Question: I am currently developing a windows 8 application using XAML and C#. I developed the grouped items page that generates data groups dynamically. I have a list of social media icons that I need to put next to each group title but aligned on the left as shown in the screen shot!
When I add the list in the XAML Code, it is getting generated at the beginning of the first group! How can I have it for each group? any ideas? if anyone can provide me with the code that would be very helpful.

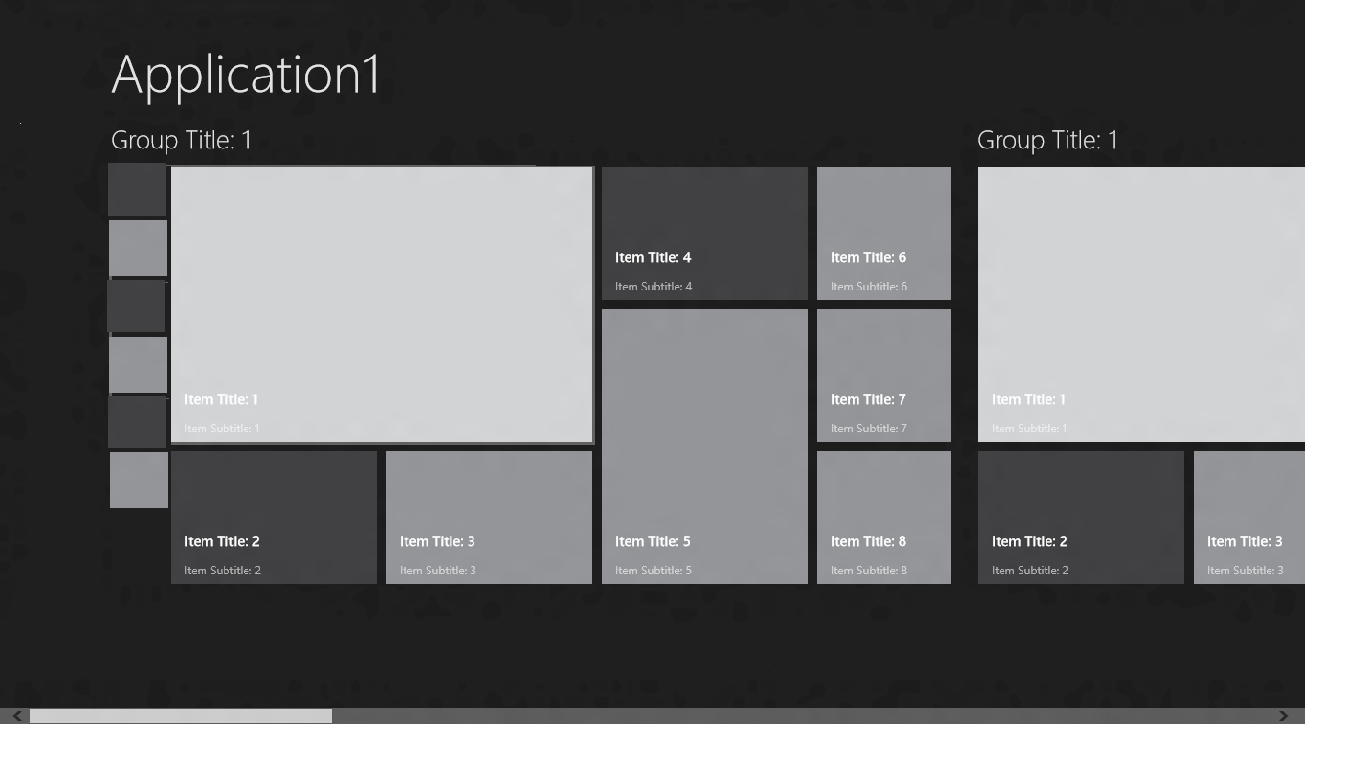
Answer: Define GroupItemStyle in page resources section as follows:
'''
<Style x:Key="GroupItemStyle1" TargetType="GroupItem">
<Setter Property="IsTabStop" Value="False"/>
<Setter Property="Template">
<Setter.Value>
<ControlTemplate TargetType="GroupItem">
<Border BorderBrush="{TemplateBinding BorderBrush}" BorderThickness="{TemplateBinding BorderThickness}" Background="{TemplateBinding Background}">
<Grid>
<Grid.ColumnDefinitions>
<ColumnDefinition Width="431*"/>
<ColumnDefinition Width="429*"/>
</Grid.ColumnDefinitions>
<Grid.RowDefinitions>
<RowDefinition Height="Auto"/>
<RowDefinition Height="*"/>
</Grid.RowDefinitions>
<ContentControl x:Name="HeaderContent" ContentTemplate="{TemplateBinding ContentTemplate}" ContentTransitions="{TemplateBinding ContentTransitions}" ContentTemplateSelector="{TemplateBinding ContentTemplateSelector}" Content="{TemplateBinding Content}" IsTabStop="False" Margin="{TemplateBinding Padding}" TabIndex="0" Grid.Column="1"/>
<ItemsControl x:Name="ItemsControl" IsTabStop="False" ItemsSource="{Binding GroupItems}" Grid.Row="1" TabIndex="1" TabNavigation="Once" Grid.Column="1">
<ItemsControl.ItemContainerTransitions>
<TransitionCollection>
<AddDeleteThemeTransition/>
<ContentThemeTransition/>
<ReorderThemeTransition/>
<EntranceThemeTransition IsStaggeringEnabled="False"/>
</TransitionCollection>
</ItemsControl.ItemContainerTransitions>
</ItemsControl>
<!-- ***** Put your social icon list here **** Start-->
<Button Content="Button" HorizontalAlignment="Left" Margin="0,194,0,0" Grid.Row="1" VerticalAlignment="Top"/>
<!-- ***** Put your social icon list here **** End -->
</Grid>
</Border>
</ControlTemplate>
</Setter.Value>
</Setter>
</Style>
'''
Apply this style to GridView as:
'''
<!-- Horizontal scrolling grid used in most view states -->
<GridView
x:Name="itemGridView"
AutomationProperties.AutomationId="ItemGridView"
AutomationProperties.Name="Grouped Items"
Grid.RowSpan="2"
Padding="116,137,40,46"
ItemsSource="{Binding Source={StaticResource groupedItemsViewSource}}"
ItemTemplate="{StaticResource Standard250x250ItemTemplate}"
SelectionMode="None"
IsSwipeEnabled="false"
IsItemClickEnabled="True"
ItemClick="ItemView_ItemClick">
<GridView.ItemsPanel>
<ItemsPanelTemplate>
<VirtualizingStackPanel Orientation="Horizontal"/>
</ItemsPanelTemplate>
</GridView.ItemsPanel>
<GridView.GroupStyle>
<GroupStyle ContainerStyle="{StaticResource GroupItemStyle1}">
<GroupStyle.HeaderTemplate>
<DataTemplate>
<Grid Margin="1,0,0,6">
.......
</GroupStyle>
</GridView.GroupStyle>
</GridView>
'''
You will see the sample button before each group here -
Use following group styles: for example:
'''
<Style x:Key="GroupItemStyle3" TargetType="GroupItem">
<Setter Property="IsTabStop" Value="False"/>
<Setter Property="Template">
<Setter.Value>
<ControlTemplate TargetType="GroupItem">
<Border BorderBrush="{TemplateBinding BorderBrush}" BorderThickness="{TemplateBinding BorderThickness}" Background="{TemplateBinding Background}">
<Grid>
<Grid.ColumnDefinitions>
<ColumnDefinition Width="431*"/>
<ColumnDefinition Width="429*"/>
</Grid.ColumnDefinitions>
<Grid.RowDefinitions>
<RowDefinition Height="Auto"/>
<RowDefinition Height="*"/>
</Grid.RowDefinitions>
<ContentControl x:Name="HeaderContent" ContentTemplate="{TemplateBinding ContentTemplate}" ContentTransitions="{TemplateBinding ContentTransitions}" ContentTemplateSelector="{TemplateBinding ContentTemplateSelector}" Content="{TemplateBinding Content}" IsTabStop="False" Margin="{TemplateBinding Padding}" TabIndex="0" Grid.ColumnSpan="2"/>
<ItemsControl x:Name="ItemsControl" IsTabStop="False" ItemsSource="{Binding GroupItems}" Grid.Row="1" TabIndex="1" TabNavigation="Once" Grid.Column="1">
<ItemsControl.ItemContainerTransitions>
<TransitionCollection>
<AddDeleteThemeTransition/>
<ContentThemeTransition/>
<ReorderThemeTransition/>
<EntranceThemeTransition IsStaggeringEnabled="False"/>
</TransitionCollection>
</ItemsControl.ItemContainerTransitions>
</ItemsControl>
<StackPanel Background="Red" Grid.Row="1">
<!-- ***** Put your social icon list here **** Start-->
<Button Content="Button" HorizontalAlignment="Left" Margin="0" VerticalAlignment="Top"/>
<!-- ***** Put your social icon list here **** End -->
</StackPanel>
</Grid>
</Border>
</ControlTemplate>
</Setter.Value>
</Setter>
</Style>
'''
this will give you:

And this one will:
'''
<Style x:Key="GroupItemStyle2" TargetType="GroupItem">
<Setter Property="IsTabStop" Value="False"/>
<Setter Property="Template">
<Setter.Value>
<ControlTemplate TargetType="GroupItem">
<Border BorderBrush="{TemplateBinding BorderBrush}" BorderThickness="{TemplateBinding BorderThickness}" Background="{TemplateBinding Background}">
<Grid>
<Grid.ColumnDefinitions>
<ColumnDefinition Width="431*"/>
<ColumnDefinition Width="429*"/>
</Grid.ColumnDefinitions>
<Grid.RowDefinitions>
<RowDefinition Height="Auto"/>
<RowDefinition Height="*"/>
</Grid.RowDefinitions>
<ContentControl x:Name="HeaderContent" ContentTemplate="{TemplateBinding ContentTemplate}" ContentTransitions="{TemplateBinding ContentTransitions}" ContentTemplateSelector="{TemplateBinding ContentTemplateSelector}" Content="{TemplateBinding Content}" IsTabStop="False" Margin="{TemplateBinding Padding}" TabIndex="0" Grid.Column="1"/>
<ItemsControl x:Name="ItemsControl" IsTabStop="False" ItemsSource="{Binding GroupItems}" Grid.Row="1" TabIndex="1" TabNavigation="Once" Grid.Column="1">
<ItemsControl.ItemContainerTransitions>
<TransitionCollection>
<AddDeleteThemeTransition/>
<ContentThemeTransition/>
<ReorderThemeTransition/>
<EntranceThemeTransition IsStaggeringEnabled="False"/>
</TransitionCollection>
</ItemsControl.ItemContainerTransitions>
</ItemsControl>
<StackPanel Grid.RowSpan="2" Background="Red">
<!-- ***** Put your social icon list here **** Start-->
<Button Content="Button" HorizontalAlignment="Left" Margin="0" VerticalAlignment="Top"/>
<!-- ***** Put your social icon list here **** End -->
</StackPanel>
</Grid>
</Border>
</ControlTemplate>
</Setter.Value>
</Setter>
</Style>
'''